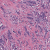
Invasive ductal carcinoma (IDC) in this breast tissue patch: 1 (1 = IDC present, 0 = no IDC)